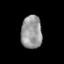
Tissue: prostate
Cell type: T cells
Senescence score: 0.3401
Nuclear area (px): 679
Mean DAPI intensity: 151.094